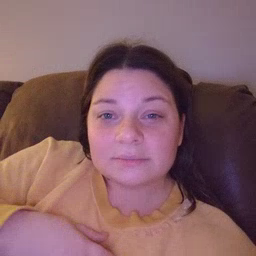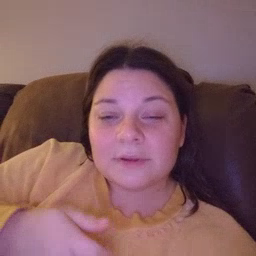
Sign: pretend